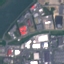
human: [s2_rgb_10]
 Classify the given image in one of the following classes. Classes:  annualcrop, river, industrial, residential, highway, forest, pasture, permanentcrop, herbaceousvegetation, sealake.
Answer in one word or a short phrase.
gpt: Industrial